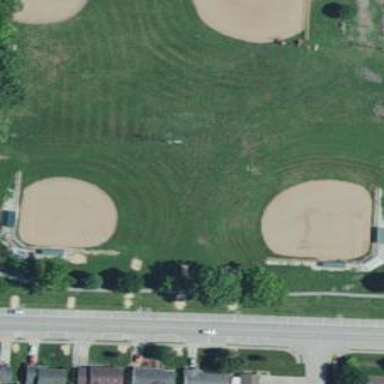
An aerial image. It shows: Dirt baseball pitch for leisure and sports.